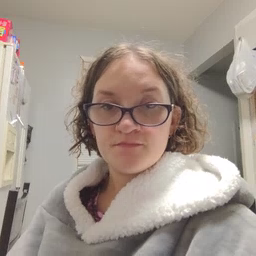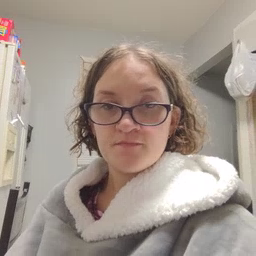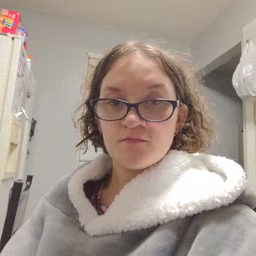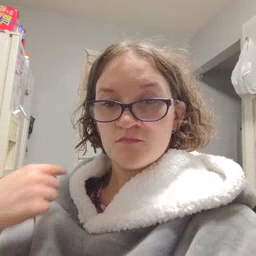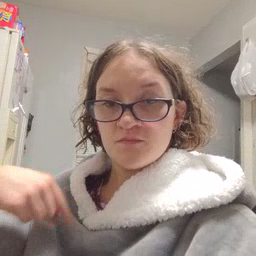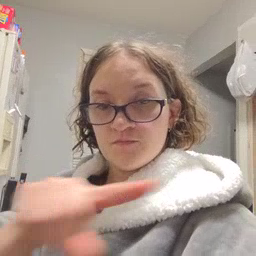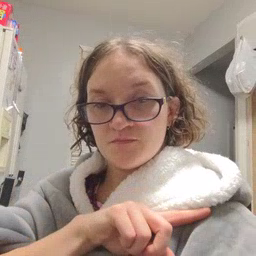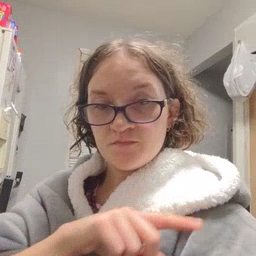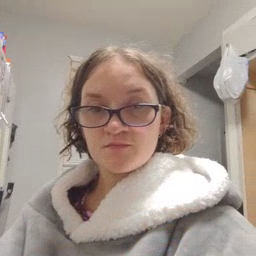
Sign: weus